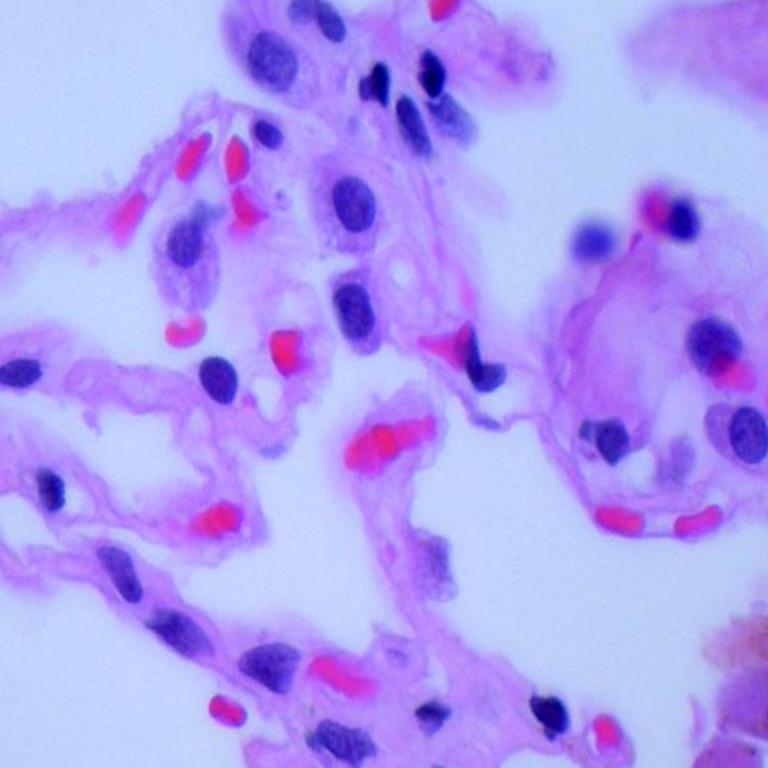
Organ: lung
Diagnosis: benign